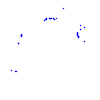
Particle: proton